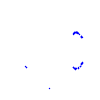
Particle: proton